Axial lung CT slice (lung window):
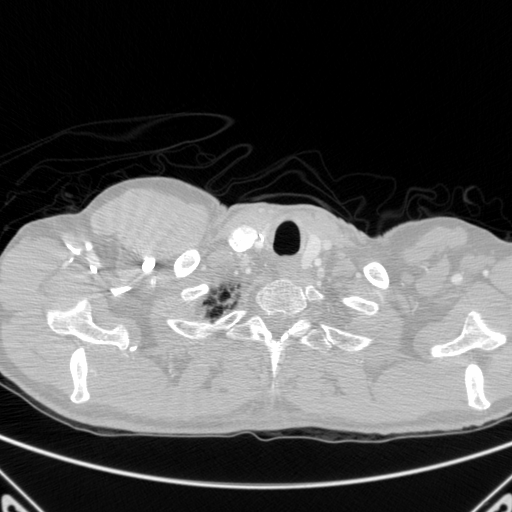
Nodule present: no